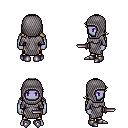
a pixel art fantasy rpg character, male body template, dark elf, purple skin, chain mail, gold greaves, white blonde loose hair, chain hood, metal boots, dagger, four views (front, back, left, right), 2x2 character sprite sheet, small pixel art, hard edges, no anti-aliasing